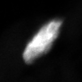
Tissue sample: ovarian
Magnification: 2.5x
Cell type: Myeloid cells
Senescence state: senescent